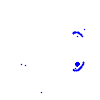
Particle: electron